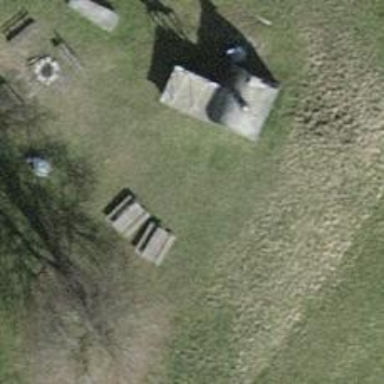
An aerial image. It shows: Picnic table located in leisure land area.